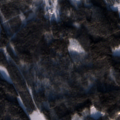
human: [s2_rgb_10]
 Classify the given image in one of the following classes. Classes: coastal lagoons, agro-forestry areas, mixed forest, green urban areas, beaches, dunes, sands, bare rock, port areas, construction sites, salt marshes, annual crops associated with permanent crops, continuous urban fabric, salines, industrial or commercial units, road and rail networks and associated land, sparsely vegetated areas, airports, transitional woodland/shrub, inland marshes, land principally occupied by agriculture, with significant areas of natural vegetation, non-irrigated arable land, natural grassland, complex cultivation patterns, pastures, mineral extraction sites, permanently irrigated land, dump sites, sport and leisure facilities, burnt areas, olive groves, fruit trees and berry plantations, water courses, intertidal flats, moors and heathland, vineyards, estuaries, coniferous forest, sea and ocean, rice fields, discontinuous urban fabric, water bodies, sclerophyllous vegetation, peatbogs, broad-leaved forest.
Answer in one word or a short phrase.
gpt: coniferous forest, mixed forest